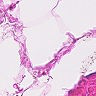
Metastatic tissue present: no